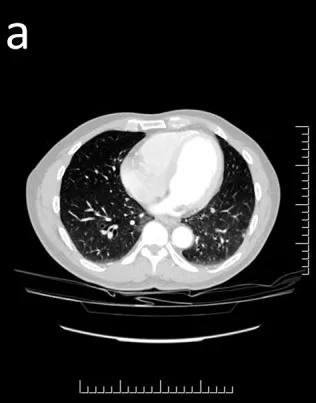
Computed Tomography Imaging of Metastatic Parathyroid Carcinoma. (a) Multiple scattered lesions throughout both lung fields are consistent with metastatic parathyroid carcinoma.
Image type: radiology (ct)